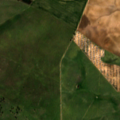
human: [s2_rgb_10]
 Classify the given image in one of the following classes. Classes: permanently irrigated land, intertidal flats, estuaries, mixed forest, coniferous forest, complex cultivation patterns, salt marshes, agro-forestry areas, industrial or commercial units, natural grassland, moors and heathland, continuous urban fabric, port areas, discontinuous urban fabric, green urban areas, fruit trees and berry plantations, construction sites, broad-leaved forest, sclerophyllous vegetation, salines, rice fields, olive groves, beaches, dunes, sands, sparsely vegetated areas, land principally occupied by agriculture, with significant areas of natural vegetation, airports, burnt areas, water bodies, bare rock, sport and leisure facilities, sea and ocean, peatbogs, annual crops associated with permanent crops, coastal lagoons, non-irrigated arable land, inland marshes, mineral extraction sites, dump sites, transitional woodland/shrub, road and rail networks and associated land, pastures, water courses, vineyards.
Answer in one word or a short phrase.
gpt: non-irrigated arable land, permanently irrigated land, pastures, agro-forestry areas